Question: I'm trying to build a simple panel which I will throw some fields onto and capture some user data. I typically use a combination of 'GridBagLayout's (thanks to trashgod) and 'BoxLayout's to achieve the layout I want. I normally don't have any issues with using them and they just do what makes intuitive sense 99% of the time, but I can't seem to make this rather simple panel function properly. Can anyone tell me why?
The panel class:
'''
import java.awt.Color;
import java.awt.Dimension;
import javax.swing.BorderFactory;
import javax.swing.Box;
import javax.swing.BoxLayout;
import javax.swing.JButton;
import javax.swing.JLabel;
import javax.swing.JPanel;
import javax.swing.JTextField;
public class EmailPanel extends JPanel {
private JButton m_OkButton;
private JPanel m_MainPanel;
private JTextField m_ServerIPTF;
private JTextField m_ServerPortTF;
private JTextField m_DomainNameTF;
private JTextField m_UnitNameTF;
private JTextField m_Recipient1TF;
private JTextField m_Recipient2TF;
private final Dimension LARGE_TEXTFIELD_SIZE = new Dimension(125, 25);
public EmailPanel() {
init();
}
private void init() {
this.setLayout(new BoxLayout(this, BoxLayout.Y_AXIS));
JPanel tPanel;
JLabel tLabel;
Header: {
tPanel = new JPanel();
tPanel.setLayout(new BoxLayout(tPanel, BoxLayout.X_AXIS));
tPanel.add(Box.createHorizontalGlue());
tLabel = new JLabel("Email Settings");
tPanel.add(tLabel);
tPanel.add(Box.createHorizontalGlue());
tPanel.setBorder(BorderFactory.createMatteBorder(0, 0, 3, 0, Color.red));
this.add(tPanel);
}
MainPanel: {
m_MainPanel = new JPanel();
m_MainPanel.setLayout(new BoxLayout(m_MainPanel, BoxLayout.Y_AXIS));
m_MainPanel.add(Box.createVerticalStrut(5));
tPanel = new JPanel();
tPanel.setLayout(new BoxLayout(tPanel, BoxLayout.X_AXIS));
tPanel.add(Box.createHorizontalStrut(3));
tLabel = new JLabel("Server IP Address:");
tPanel.add(tLabel);
tPanel.add(Box.createHorizontalStrut(3));
m_ServerIPTF = new JTextField();
m_ServerIPTF.setMinimumSize(LARGE_TEXTFIELD_SIZE);
m_ServerIPTF.setMaximumSize(LARGE_TEXTFIELD_SIZE);
m_ServerIPTF.setPreferredSize(LARGE_TEXTFIELD_SIZE);
tPanel.add(m_ServerIPTF);
tPanel.add(Box.createHorizontalStrut(25));
tLabel = new JLabel("Server Port");
tPanel.add(tLabel);
tPanel.add(Box.createHorizontalStrut(3));
m_ServerPortTF = new JTextField();
m_ServerPortTF.setMinimumSize(LARGE_TEXTFIELD_SIZE);
m_ServerPortTF.setMaximumSize(LARGE_TEXTFIELD_SIZE);
m_ServerPortTF.setPreferredSize(LARGE_TEXTFIELD_SIZE);
tPanel.add(m_ServerPortTF);
tPanel.add(Box.createHorizontalGlue());
m_MainPanel.add(tPanel);
m_MainPanel.add(Box.createVerticalStrut(5));
tPanel = new JPanel();
tPanel.setLayout(new BoxLayout(tPanel, BoxLayout.X_AXIS));
tPanel.add(Box.createHorizontalStrut(6));
tLabel = new JLabel("Domain Name:");
tPanel.add(tLabel);
tPanel.add(Box.createHorizontalStrut(3));
m_DomainNameTF = new JTextField();
m_DomainNameTF.setMinimumSize(LARGE_TEXTFIELD_SIZE);
m_DomainNameTF.setMaximumSize(LARGE_TEXTFIELD_SIZE);
m_DomainNameTF.setPreferredSize(LARGE_TEXTFIELD_SIZE);
tPanel.add(m_DomainNameTF);
tPanel.add(Box.createHorizontalGlue());
m_MainPanel.add(tPanel);
this.add(m_MainPanel);
}
OKButton: {
m_OkButton = new JButton("Ok");
tPanel = new JPanel();
tPanel.setLayout(new BoxLayout(tPanel, BoxLayout.X_AXIS));
tPanel.add(Box.createHorizontalGlue());
tPanel.add(m_OkButton);
tPanel.add(Box.createHorizontalGlue());
this.add(tPanel);
}
this.add(Box.createVerticalGlue());
}
}
'''
If you add this to / use this as a content pane, you will see that there are large gaps on the Y axis between the various controls. I'm under the impression that the vertical glue that I add at the end of the 'init' method should grow to consume all the space below the 'OK' button, and the controls would be pushed together as a consequence. What I'm seeing is that it seems to be splitting up the space evenly between the various instances of my temporary 'JPanel' object 'tPanel' and the vertical glue at the bottom. How do I make it stop doing that?
It seems that the behavior is the same both with and without the somewhat superfluous 'm_MainPanel' object.
This is what I see when it renders and the form is made larger than needed for the controls. I would expect the vertical glue to fill the space below the OK button to keep the controls on the top of the form.

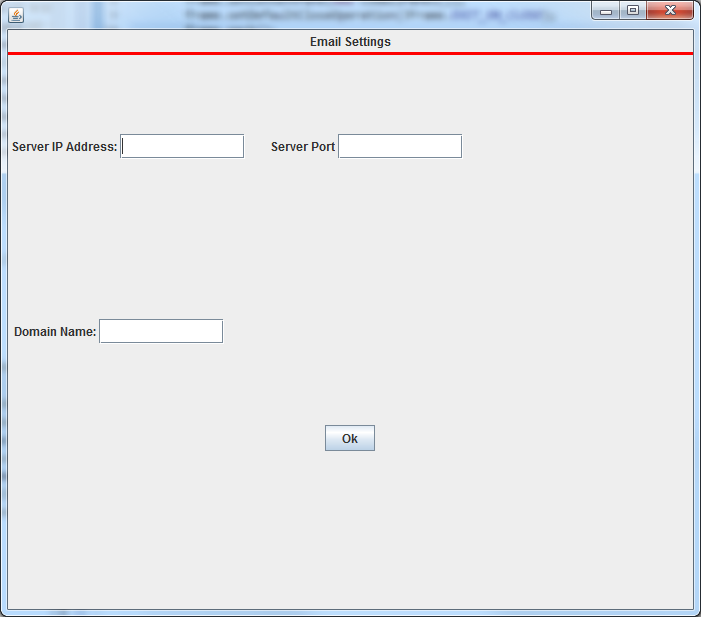
Answer: I copy-pasted your code and added the 'main' method:
'''
public static void main(String[] args) {
JFrame frame = new JFrame();
frame.getContentPane().add(new EmailPanel());
frame.pack();
frame.setVisible(true);
}
'''
This is the result:

the line 'this.add(Box.createVerticalGlue());'
Is this what you wanted or not?
---
I edited your code to achieve the desired result:
'''
public class EmailPanel extends JPanel {
private JButton okButton;
private JTextField serverIPTF;
private JTextField serverPortTF;
private JTextField domainNameTF;
public static void main(String[] args) {
JFrame frame = new JFrame();
frame.getContentPane().add(new EmailPanel());
frame.setDefaultCloseOperation(JFrame.EXIT_ON_CLOSE);
frame.pack();
frame.setMinimumSize(frame.getPreferredSize());
frame.setLocationRelativeTo(null);
frame.setVisible(true);
}
public EmailPanel() {
init();
}
private void init() {
setLayout(new BoxLayout(this, BoxLayout.Y_AXIS));
JPanel tPanel;
JLabel tLabel;
// Header
tLabel = new JLabel("Email Settings", JLabel.CENTER);
tLabel.setAlignmentX(CENTER_ALIGNMENT);
tLabel.setMaximumSize(new Dimension(Integer.MAX_VALUE, tLabel.getPreferredSize().height));
tLabel.setBorder(BorderFactory.createMatteBorder(0, 0, 3, 0, Color.red));
add(tLabel);
// Fields
JPanel fieldsPanel = new JPanel();
fieldsPanel.setLayout(new BoxLayout(fieldsPanel, BoxLayout.Y_AXIS));
fieldsPanel.setBorder(BorderFactory.createMatteBorder(5, 3, 5, 3, new Color(0, 0, 255, 255)));
// Top fields
serverIPTF = new JTextField(10);
serverIPTF.setMaximumSize(serverIPTF.getPreferredSize());
serverPortTF = new JTextField(10);
serverPortTF.setMaximumSize(serverPortTF.getPreferredSize());
tPanel = new JPanel();
tPanel.setLayout(new BoxLayout(tPanel, BoxLayout.X_AXIS));
tPanel.add(new JLabel("Server IP Address:"));
tPanel.add(Box.createRigidArea(new Dimension(3, 0)));
tPanel.add(serverIPTF);
tPanel.add(Box.createRigidArea(new Dimension(25, 0)));
tPanel.add(new JLabel("Server Port"));
tPanel.add(Box.createRigidArea(new Dimension(3, 0)));
tPanel.add(serverPortTF);
tPanel.add(Box.createHorizontalGlue());
fieldsPanel.add(tPanel);
fieldsPanel.add(Box.createRigidArea(new Dimension(0, 5)));
// Lower field
domainNameTF = new JTextField(10);
domainNameTF.setMaximumSize(domainNameTF.getPreferredSize());
tPanel = new JPanel();
tPanel.setLayout(new BoxLayout(tPanel, BoxLayout.X_AXIS));
tPanel.add(new JLabel("Domain Name:"));
tPanel.add(Box.createRigidArea(new Dimension(3, 0)));
tPanel.add(domainNameTF);
tPanel.add(Box.createHorizontalGlue());
fieldsPanel.add(tPanel);
add(fieldsPanel);
// OK Button
okButton = new JButton("OK");
okButton.setAlignmentX(CENTER_ALIGNMENT);
add(okButton);
}
}
'''
<URL> says:
> When a BoxLayout lays out components from top to bottom, it tries to size each component at the component's preferred height. If the vertical space of the layout does not match the sum of the preferred heights, then BoxLayout tries to resize the components to fill the space. The components either grow or shrink to fill the space, with
(emphasis mine)
Which tells us that if we restrict the components' maximum height to their preferred height, all the extra vertical space will go to the bottom, just as you want. Hence, we added for all the text fields (the labels do not grow vertically) the line:
'''
nameTF.setMaximumSize(nameTF.getPreferredSize());
'''
and we don't need any vertical glue.
- - - - 'createRigidArea''createXXXStrut'- 'frame.setMinimumSize(frame.getPreferredSize())'- - -